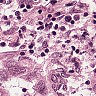
Metastatic tissue present: yes